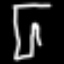
Label: pants